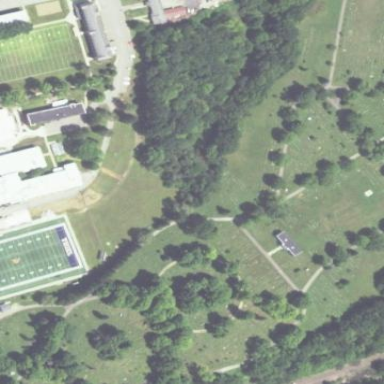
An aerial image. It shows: Cemetery.